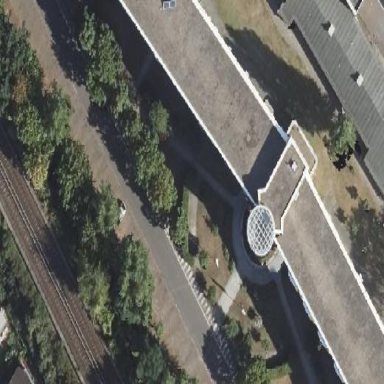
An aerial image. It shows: Building with flat roof.